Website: macys
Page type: payment
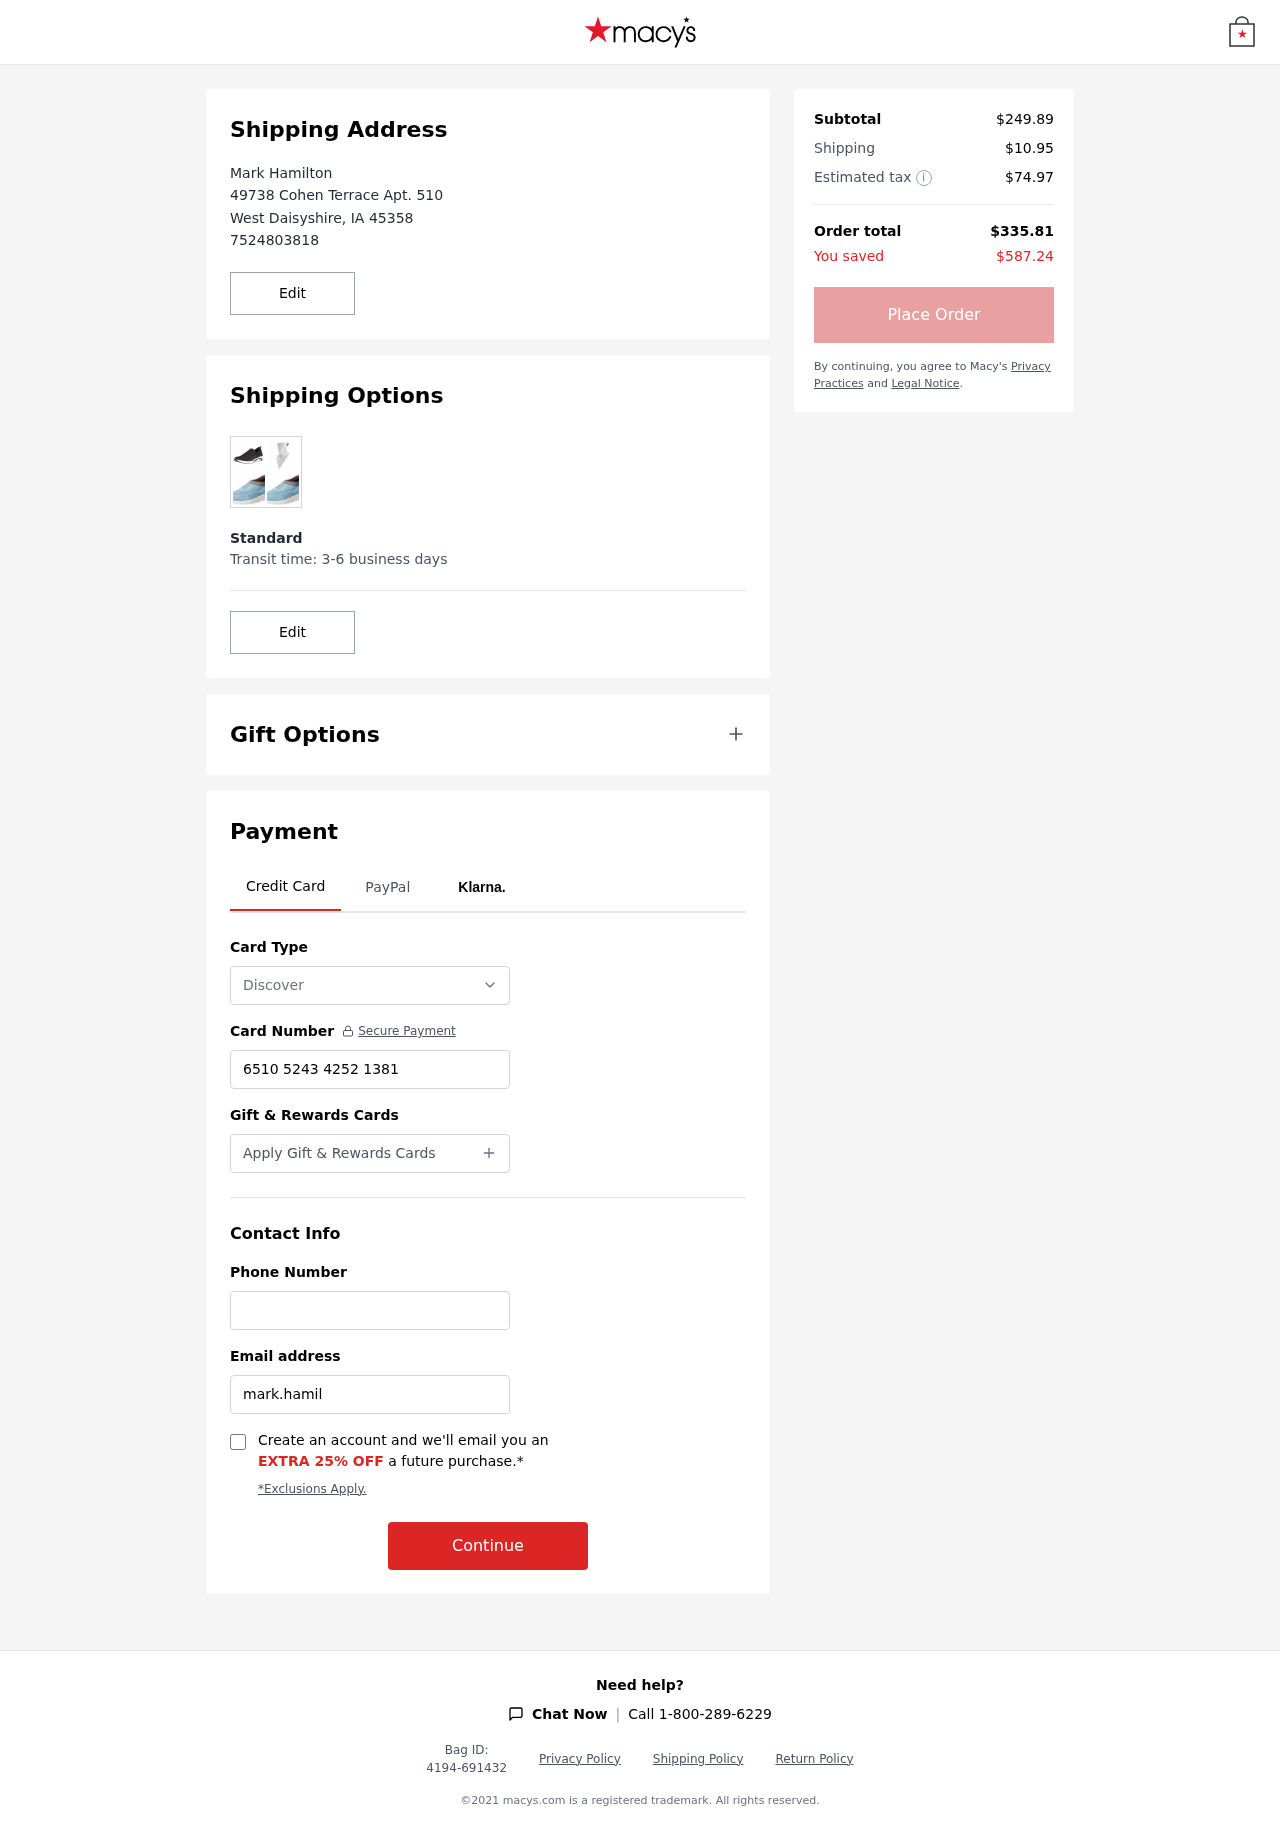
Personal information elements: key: PII_CARD_NUMBER
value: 6510 5243 4252 1381
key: PII_CARD_TYPE
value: Discover
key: PII_CITY
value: West Daisyshire
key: PII_EMAIL
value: mark.hamilton@hotmail.com
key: PII_FULLNAME
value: Mark Hamilton
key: PII_PHONE
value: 7524803818
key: PII_POSTCODE
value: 45358
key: PII_STATE_ABBR
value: IA
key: PII_STREET
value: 49738 Cohen Terrace Apt. 510
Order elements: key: ORDER_SUBTOTAL
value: $249.89
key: ORDER_SHIPPING_COST
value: $10.95
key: ORDER_TAX
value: $74.97
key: ORDER_TOTAL
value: $335.81
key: ORDER_SAVINGS
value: $587.24